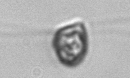
Label: flagellate_morphotype1